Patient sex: F
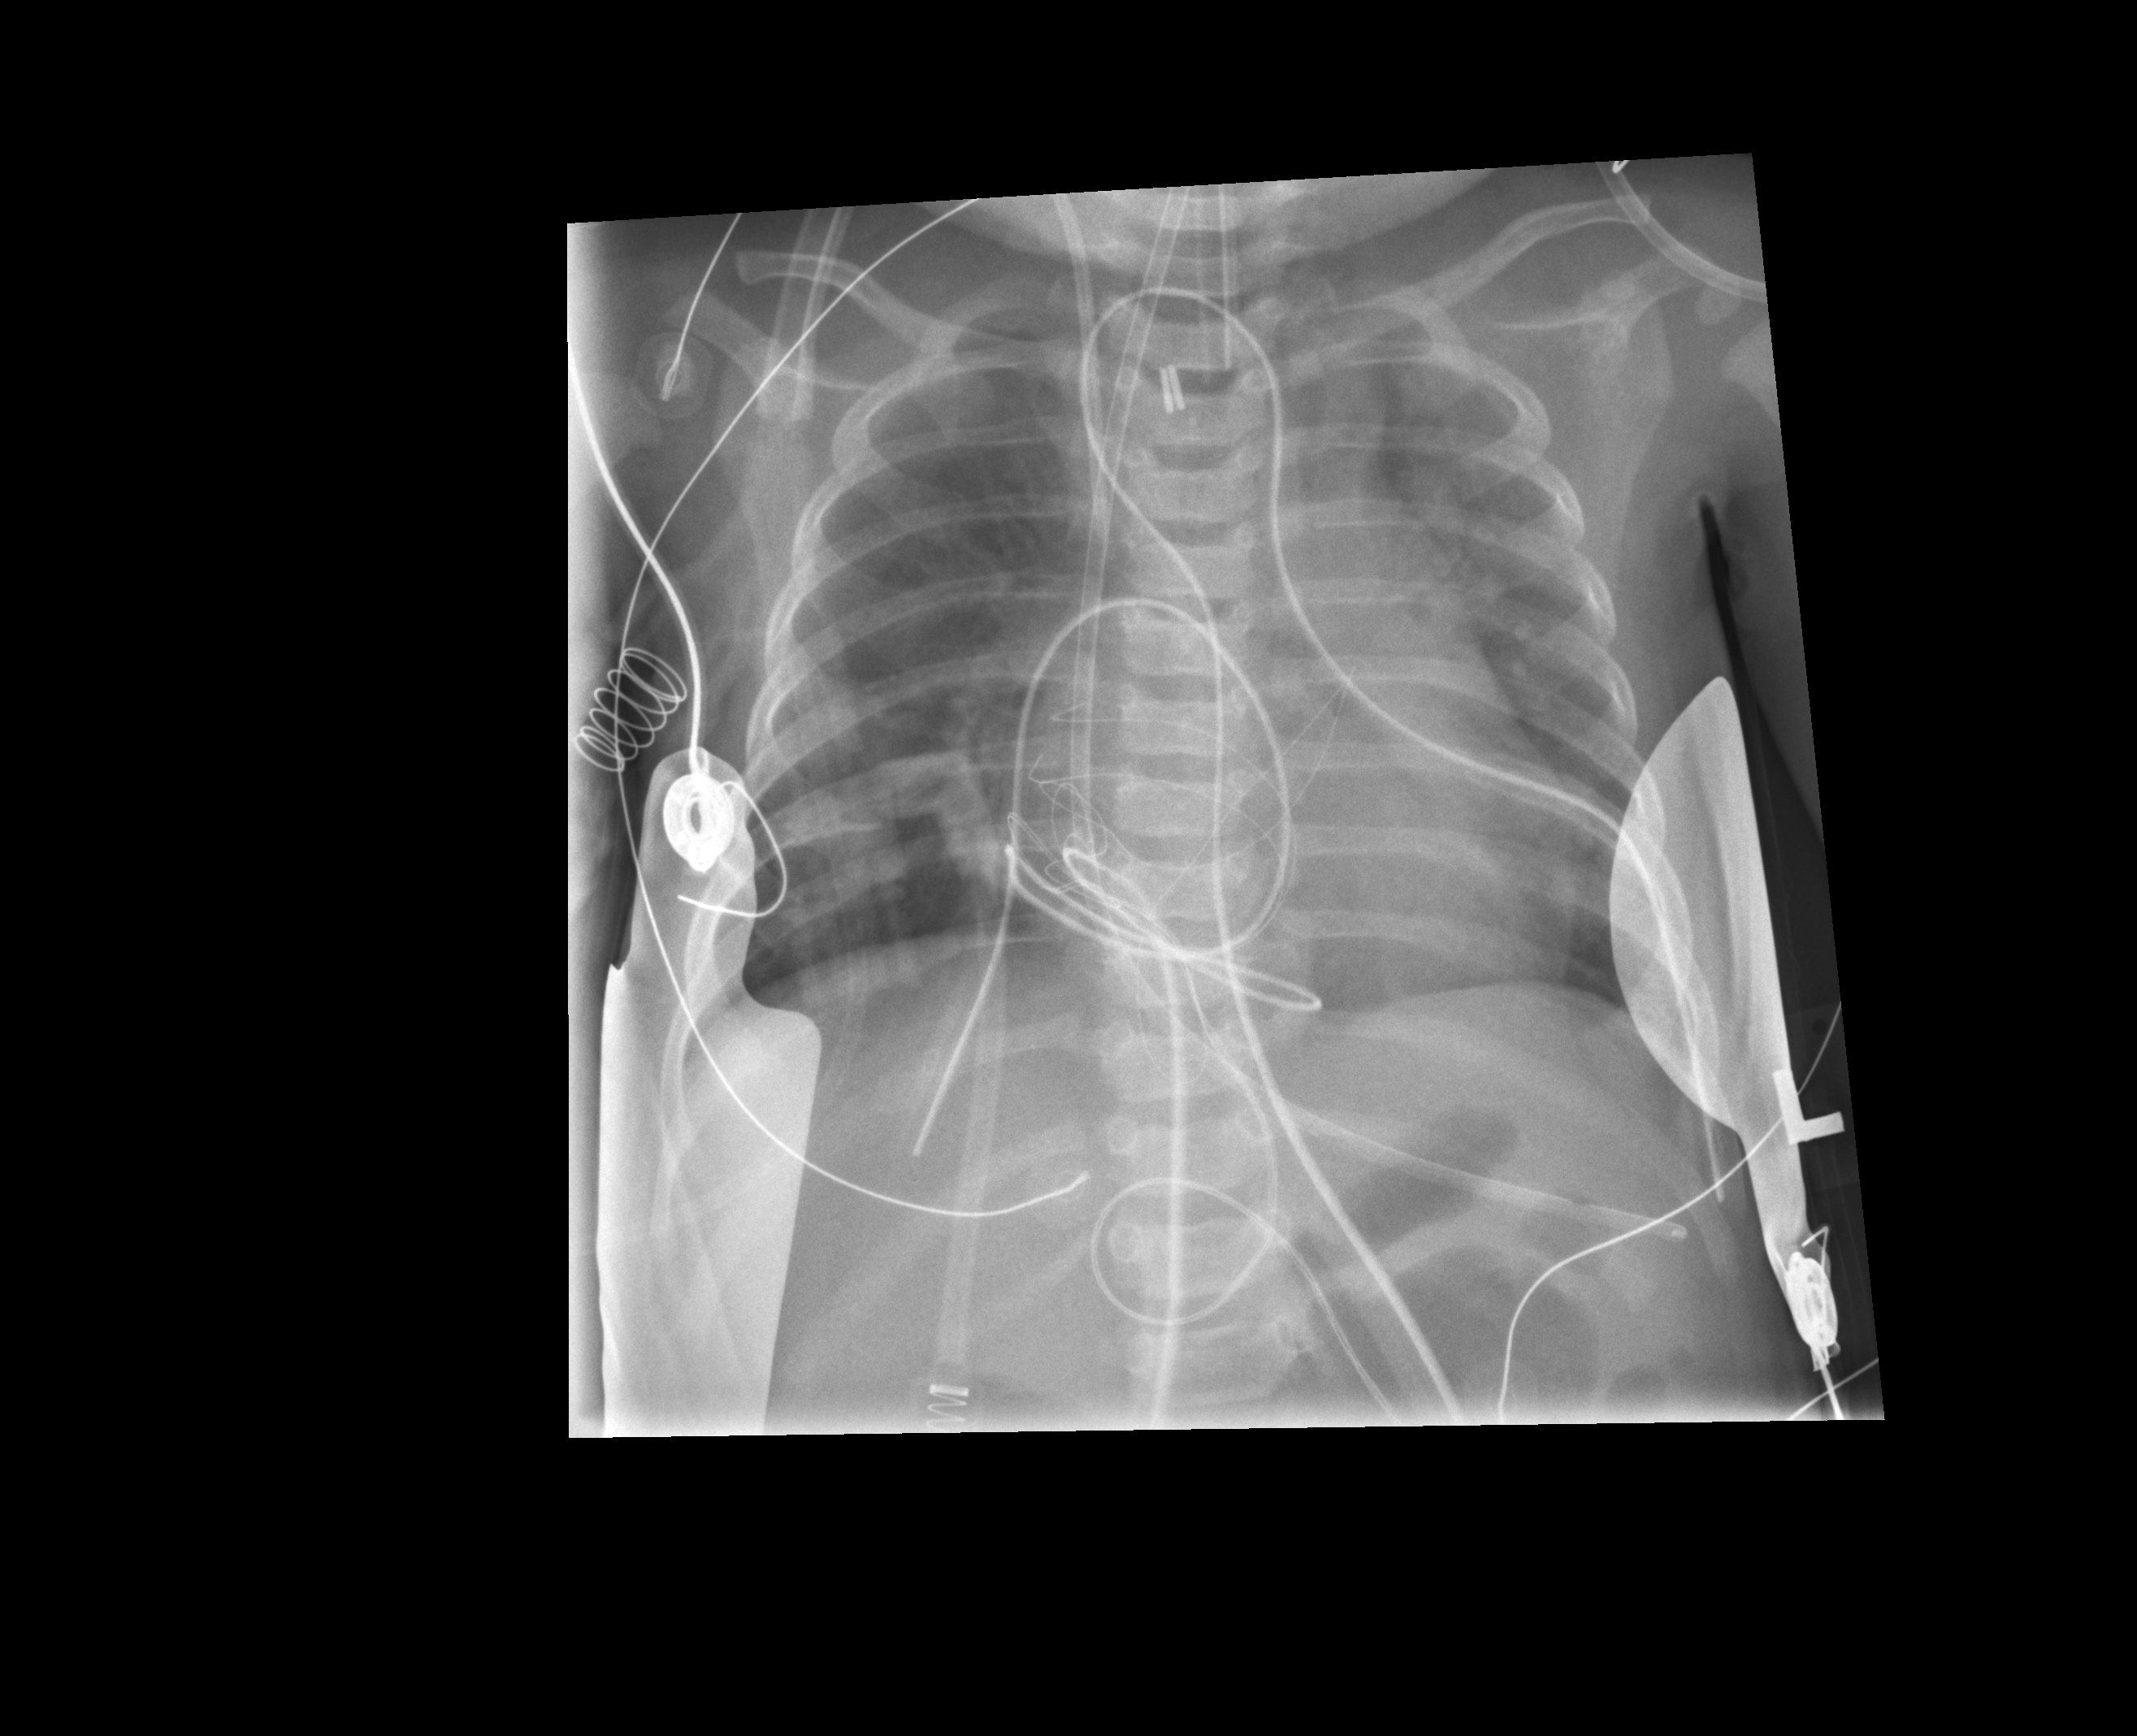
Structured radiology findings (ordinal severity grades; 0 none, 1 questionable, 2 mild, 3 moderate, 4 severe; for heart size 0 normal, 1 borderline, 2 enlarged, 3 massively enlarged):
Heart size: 0
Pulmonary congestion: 2
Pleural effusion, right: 0
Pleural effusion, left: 0
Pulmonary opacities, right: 1
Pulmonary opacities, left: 1
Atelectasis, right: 0
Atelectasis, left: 0